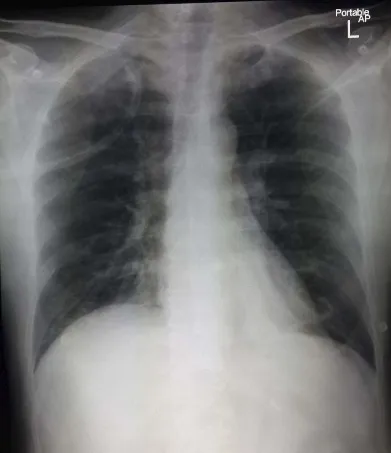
Chest X-ray revealed aberrations, showing bilateral discrete shadowing, similar to atypical pneumonia.
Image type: radiology (x_ray)